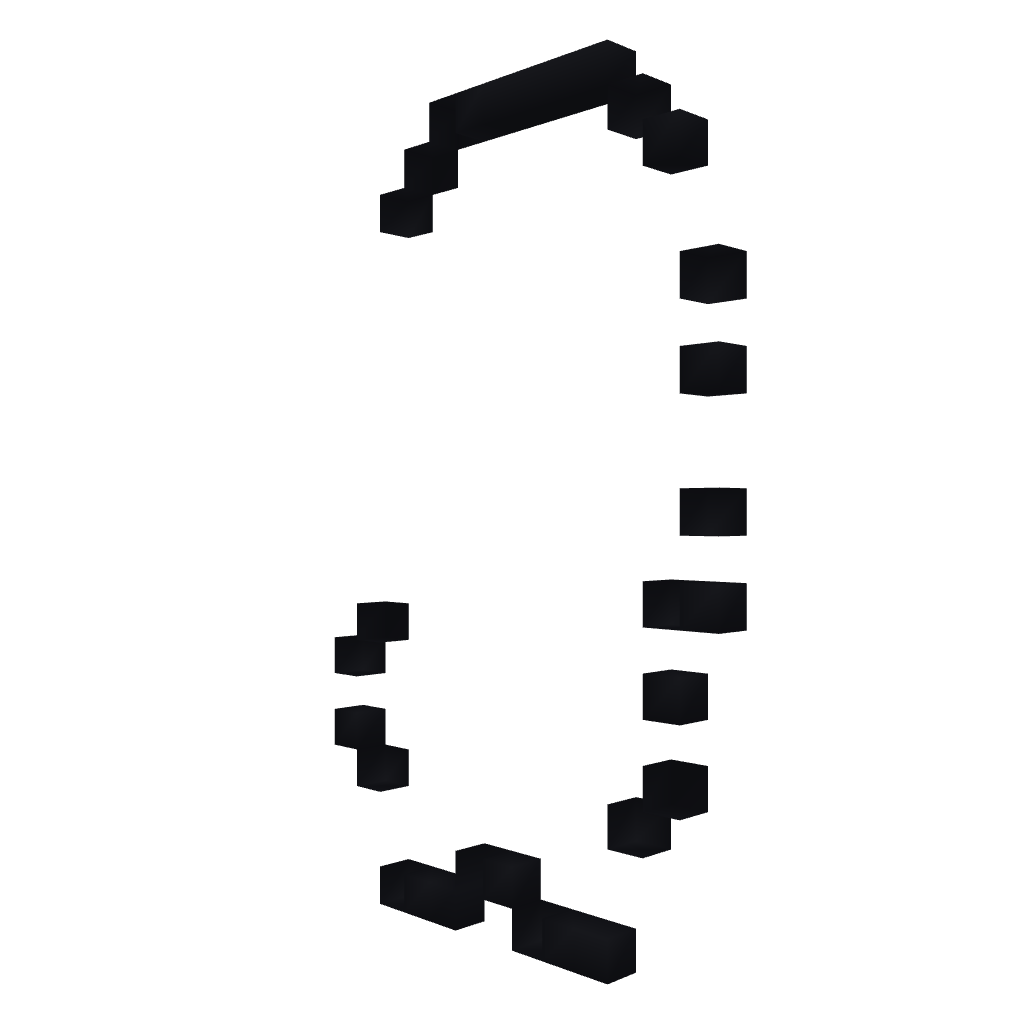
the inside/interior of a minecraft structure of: Toon Zoidberg